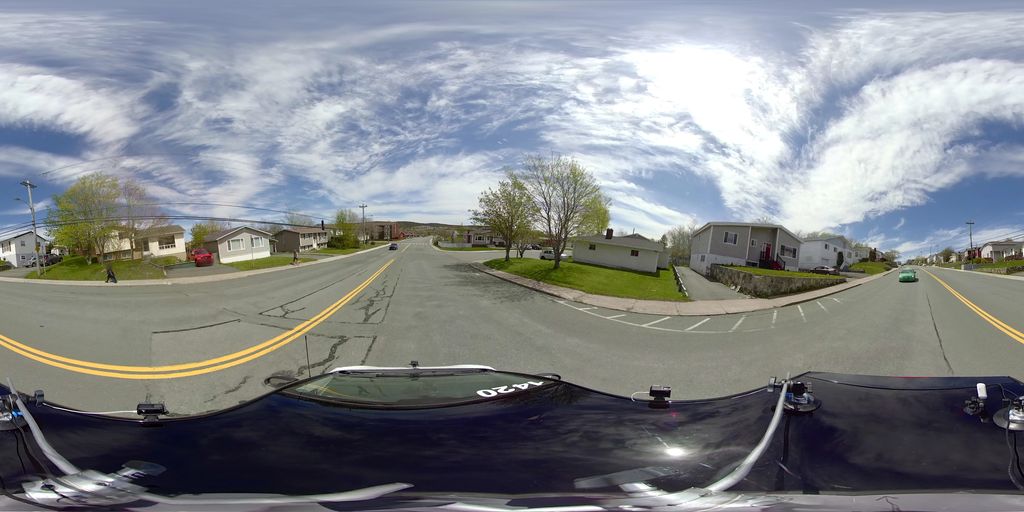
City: st_johns